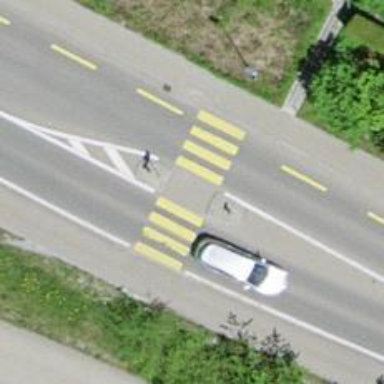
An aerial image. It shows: Marked crossing with pedestrian island. The crossing has visible markings.